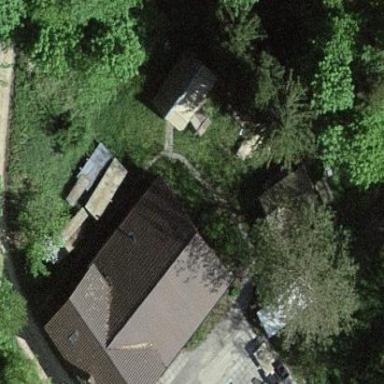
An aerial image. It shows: Residential building.